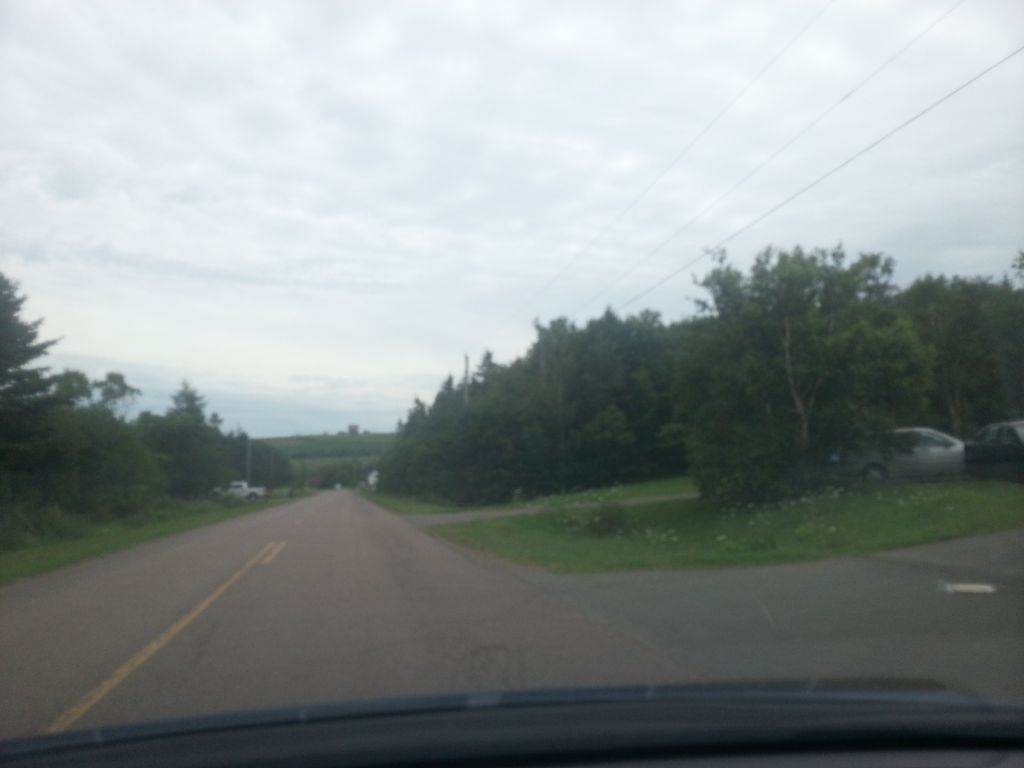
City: charlottetown